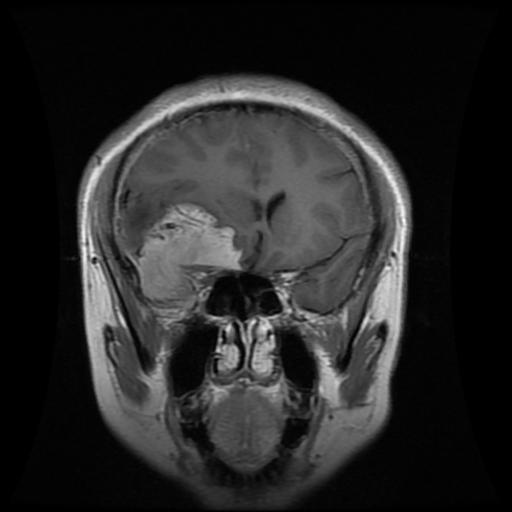
Label: meningioma